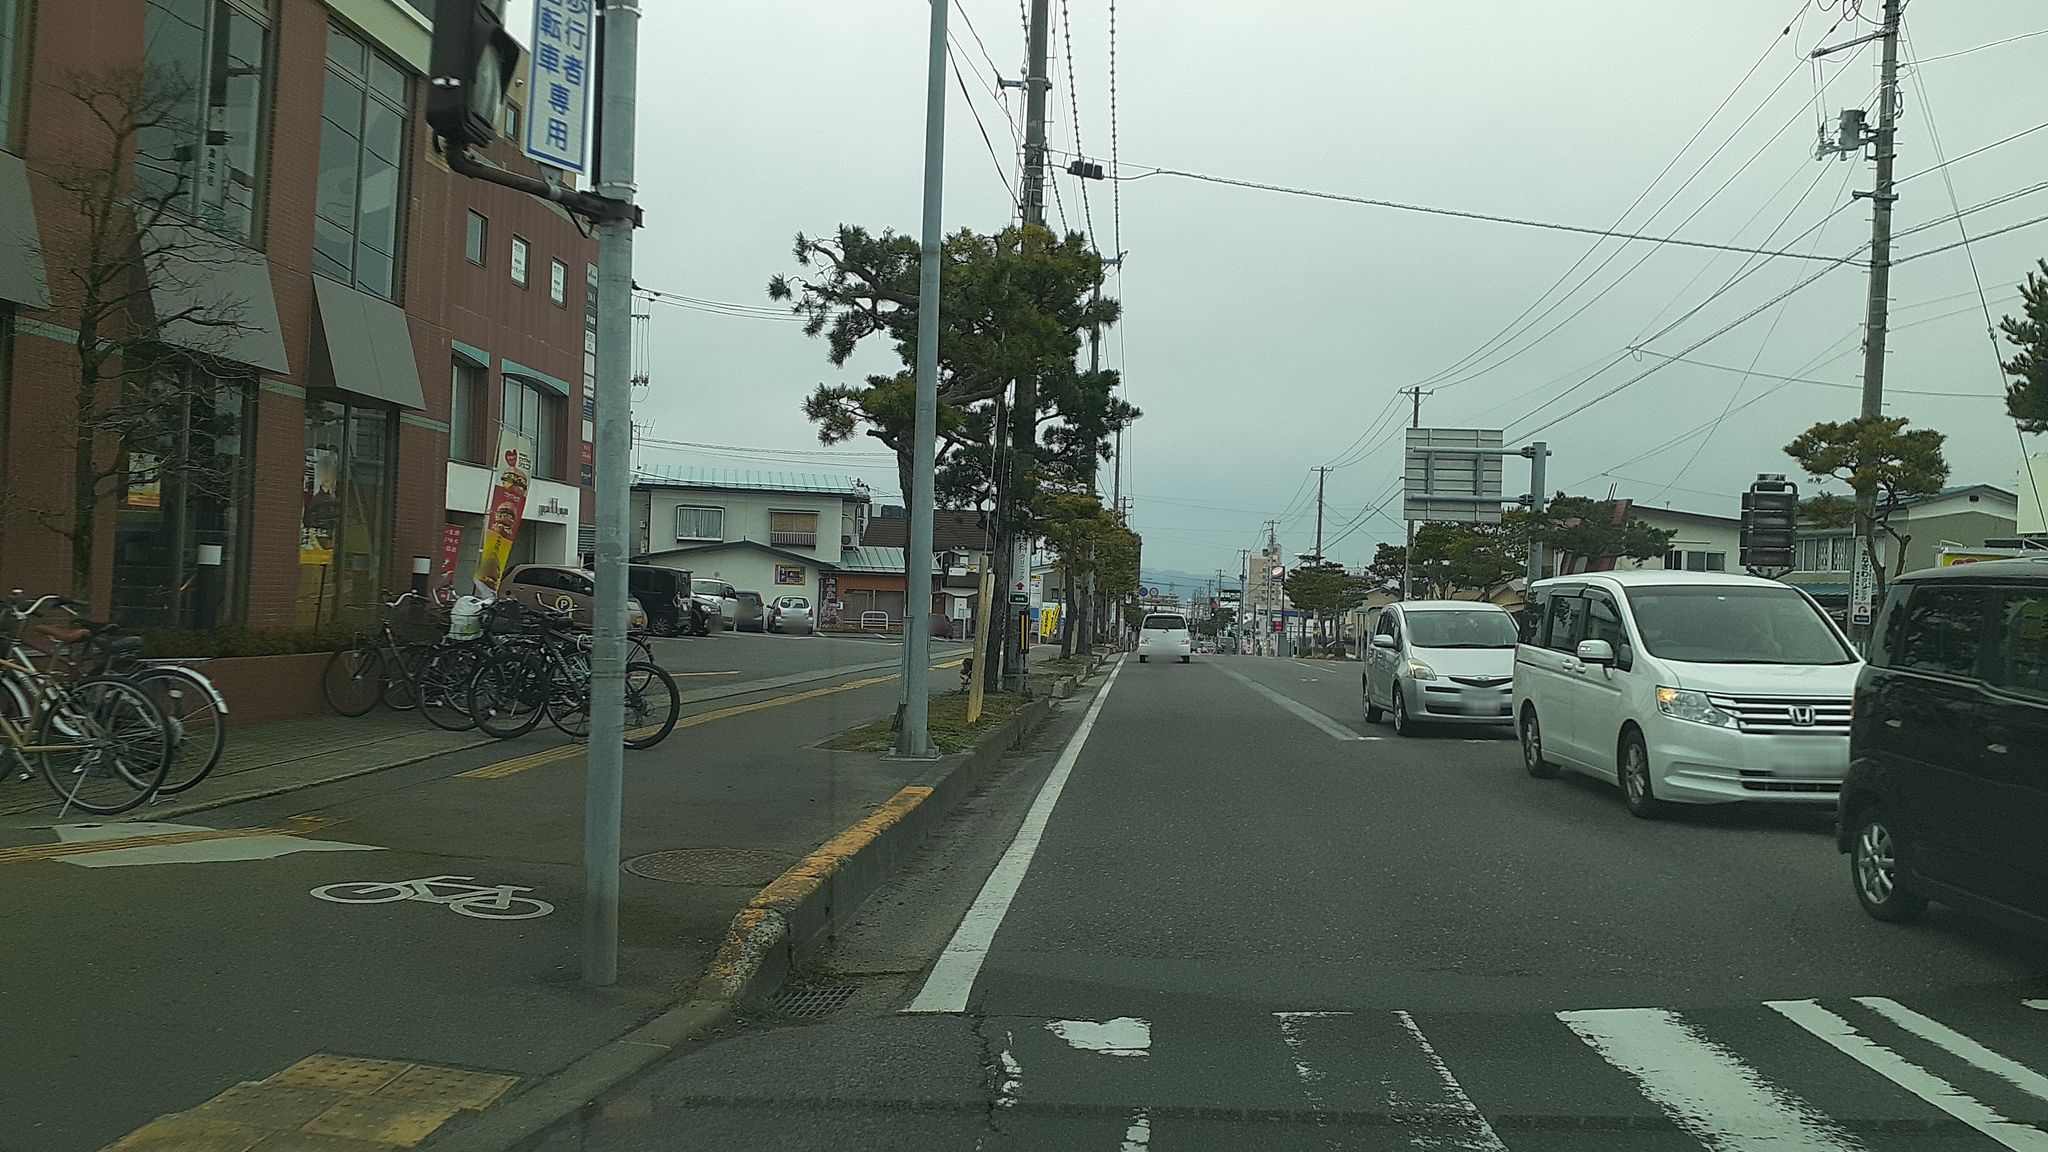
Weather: clear
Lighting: day
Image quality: good
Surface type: driving surface
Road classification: tertiary
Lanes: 4.0
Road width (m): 3
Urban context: urban centre
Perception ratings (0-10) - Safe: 6.06, Lively: 5.9, Beautiful: 7.41, Boring: 2.78, Depressing: 3.73, Wealthy: 3.95